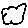
Label: cloud